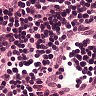
Metastatic tissue present: no